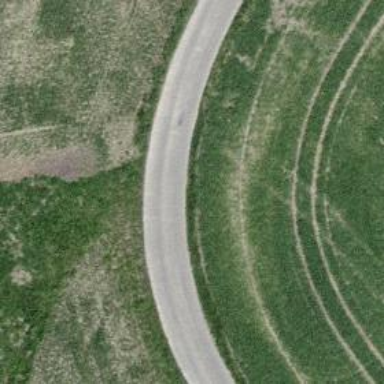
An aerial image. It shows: Paved service road with grade1 tracktype.